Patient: sex M, age 52
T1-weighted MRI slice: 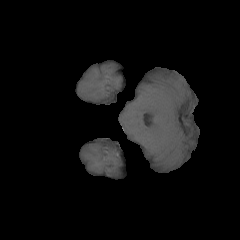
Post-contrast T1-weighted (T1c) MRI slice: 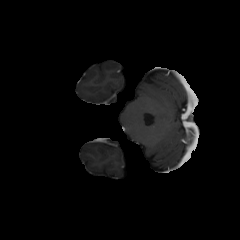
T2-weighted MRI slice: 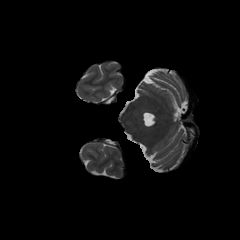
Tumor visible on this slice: no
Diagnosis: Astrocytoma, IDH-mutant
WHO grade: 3